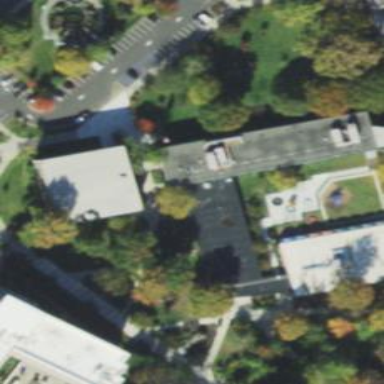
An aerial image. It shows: Courtyard that is man-made.